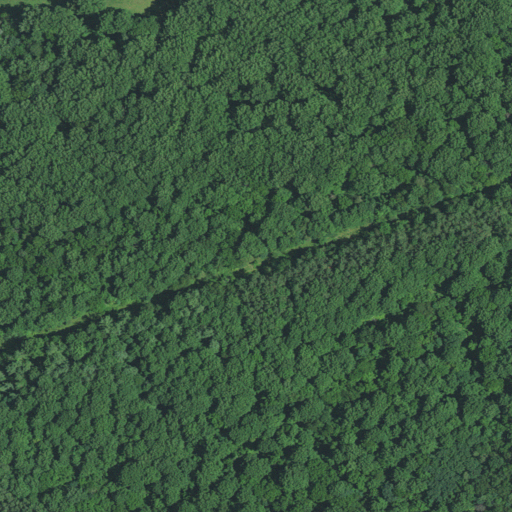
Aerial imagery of mountain in Virginia named Smith Hill containing deciduous forest, mixed forest, evergreen forest, and pasture